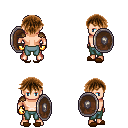
a pixel art fantasy rpg character, male body template, human, light skin, leather shoulder armor, teal pants, brown short bangs hairstyle, gold gloves, brown slippers, shield, four views (front, back, left, right), 2x2 character sprite sheet, small pixel art, hard edges, no anti-aliasing